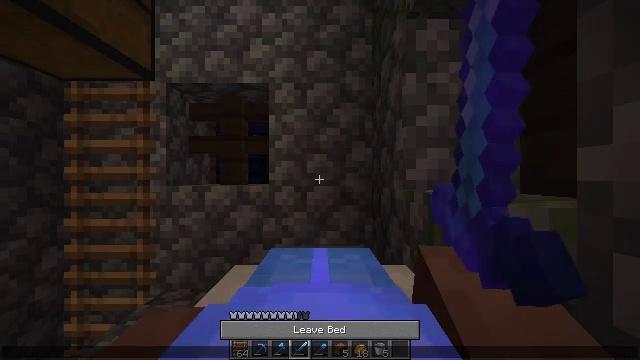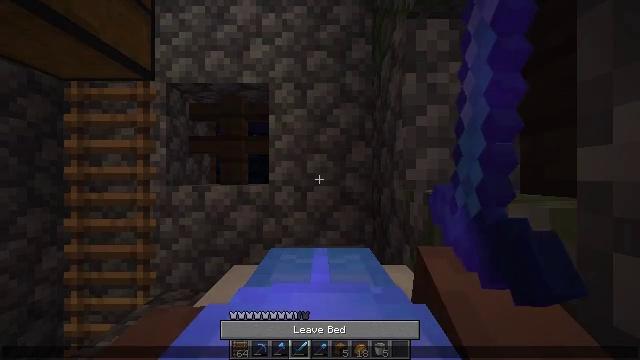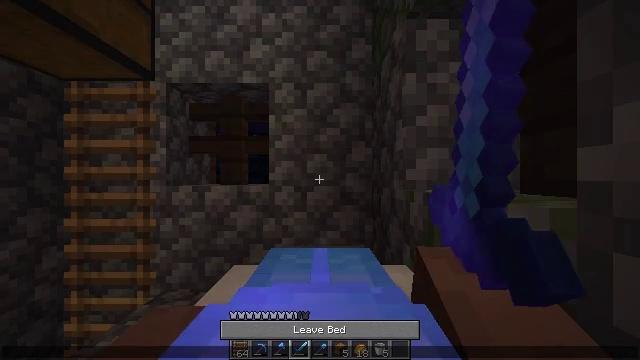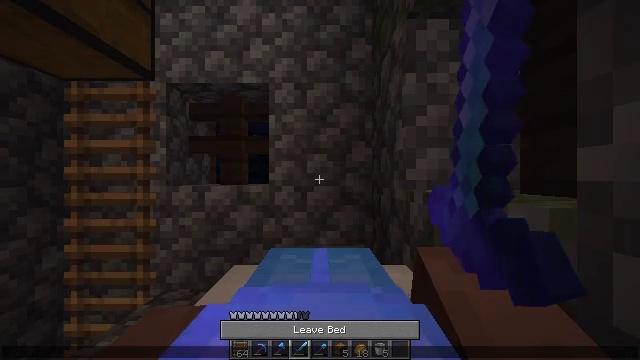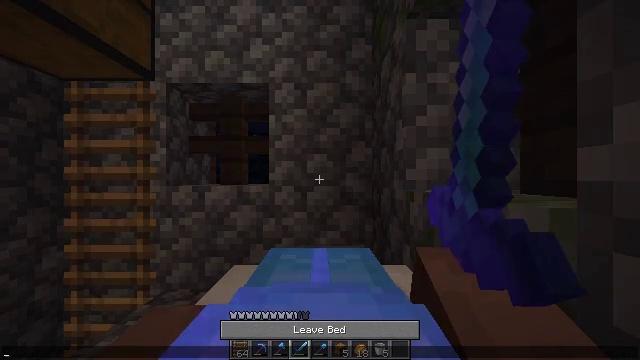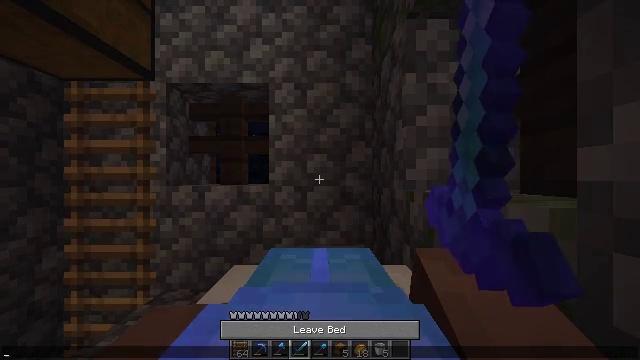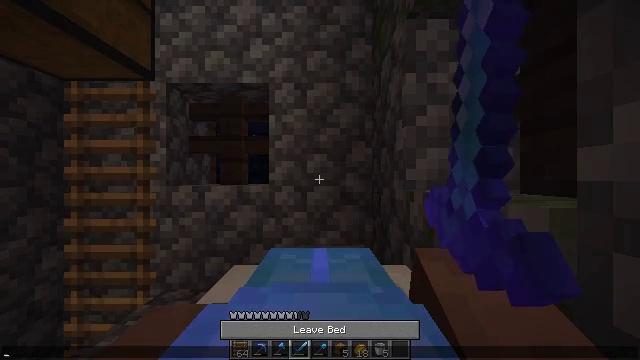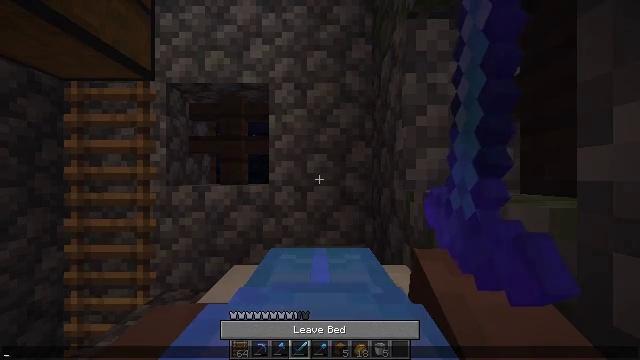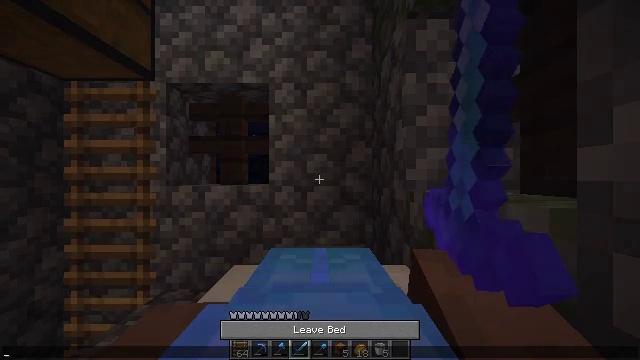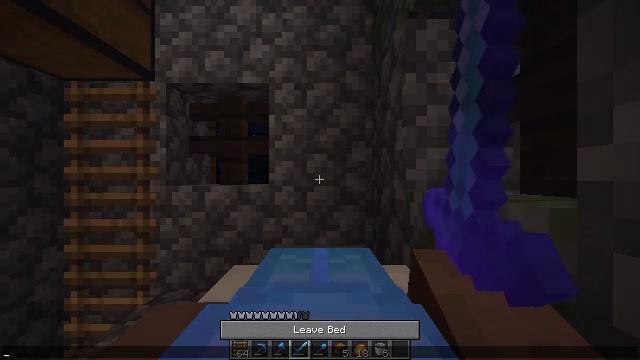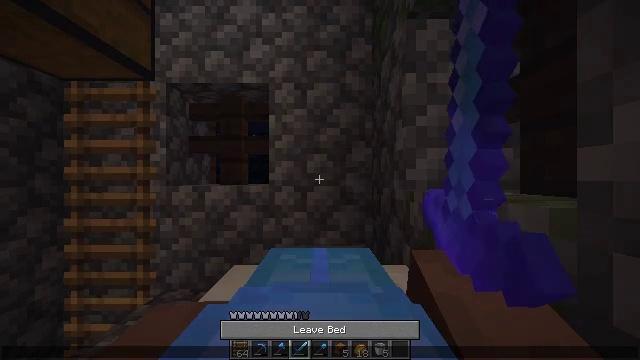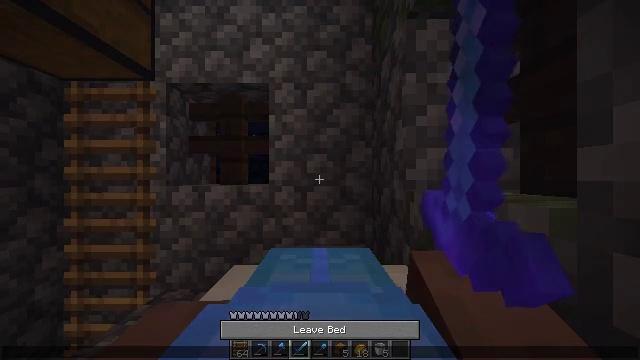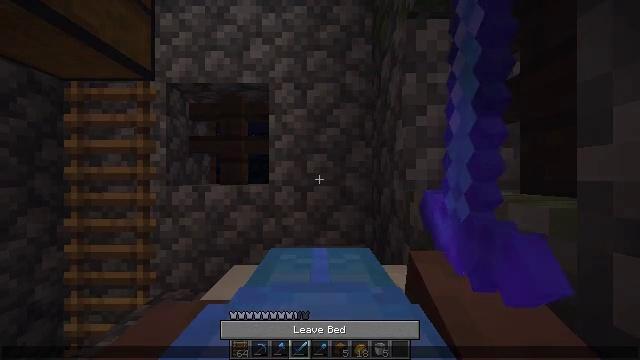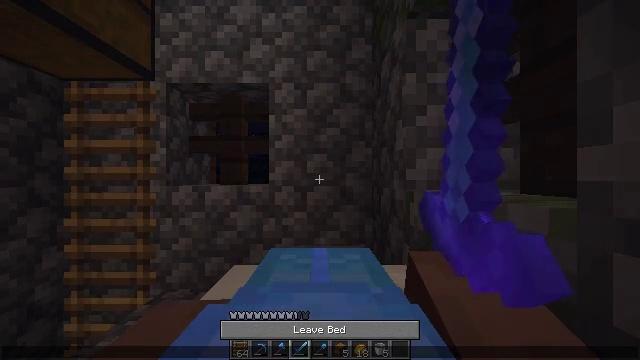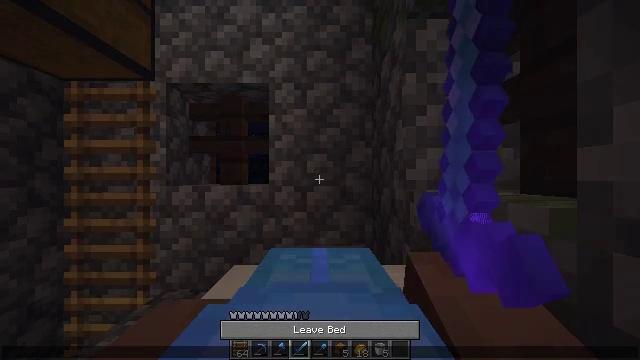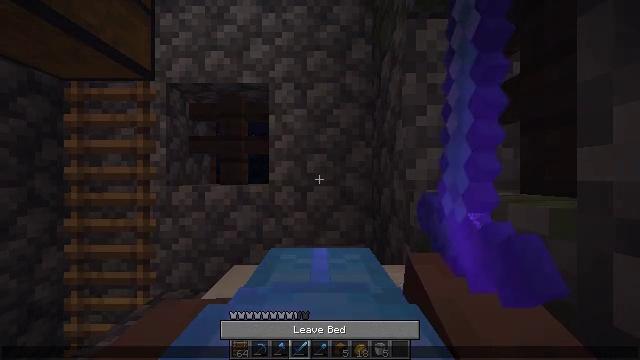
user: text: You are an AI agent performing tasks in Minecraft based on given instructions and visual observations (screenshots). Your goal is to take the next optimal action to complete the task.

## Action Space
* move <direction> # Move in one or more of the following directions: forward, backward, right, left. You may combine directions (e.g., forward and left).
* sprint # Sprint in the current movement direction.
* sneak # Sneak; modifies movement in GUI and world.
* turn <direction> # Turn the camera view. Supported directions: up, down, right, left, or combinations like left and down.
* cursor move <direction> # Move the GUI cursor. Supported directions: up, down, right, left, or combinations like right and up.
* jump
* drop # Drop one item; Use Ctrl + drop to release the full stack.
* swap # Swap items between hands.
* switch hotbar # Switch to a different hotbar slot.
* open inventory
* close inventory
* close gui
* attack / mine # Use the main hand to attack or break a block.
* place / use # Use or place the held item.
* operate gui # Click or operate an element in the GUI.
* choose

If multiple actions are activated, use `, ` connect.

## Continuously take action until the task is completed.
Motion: motion action
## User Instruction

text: Break the glass block.
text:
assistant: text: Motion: no_op
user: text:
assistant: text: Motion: no_op
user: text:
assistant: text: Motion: no_op
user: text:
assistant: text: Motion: no_op
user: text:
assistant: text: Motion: no_op
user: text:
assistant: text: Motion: no_op
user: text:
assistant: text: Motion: no_op
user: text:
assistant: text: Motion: no_op
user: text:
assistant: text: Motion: no_op
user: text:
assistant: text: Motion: no_op
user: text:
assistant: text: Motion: no_op
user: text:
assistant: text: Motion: no_op
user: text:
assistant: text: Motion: no_op
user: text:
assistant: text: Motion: no_op
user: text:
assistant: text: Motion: no_op
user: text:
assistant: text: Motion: no_op
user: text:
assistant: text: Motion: no_op
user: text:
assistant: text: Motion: no_op
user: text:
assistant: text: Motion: no_op
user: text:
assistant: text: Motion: no_op
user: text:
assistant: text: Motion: no_op
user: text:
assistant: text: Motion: no_op
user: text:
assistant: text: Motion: no_op
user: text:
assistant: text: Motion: no_op
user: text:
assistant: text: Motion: no_op
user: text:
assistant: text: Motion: no_op
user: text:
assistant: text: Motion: no_op
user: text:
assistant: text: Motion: no_op
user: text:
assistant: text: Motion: no_op
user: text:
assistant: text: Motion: no_op